Interaction volume radius: 5 \u00c5
Interaction volume height: 15 \u00c5
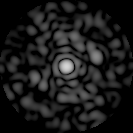
Disorder parameter: 0.8178